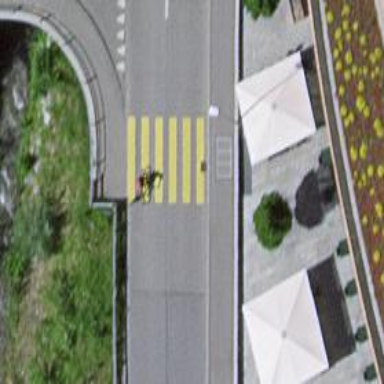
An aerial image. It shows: Uncontrolled zebra crossing with zebra markings.